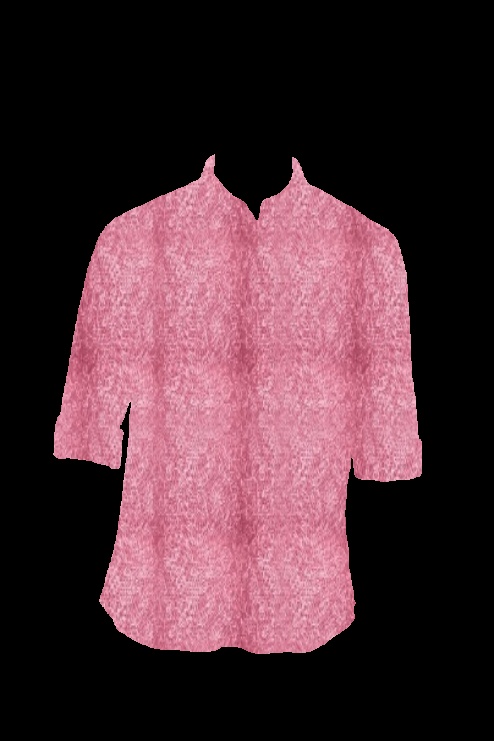
pink jacquard tee